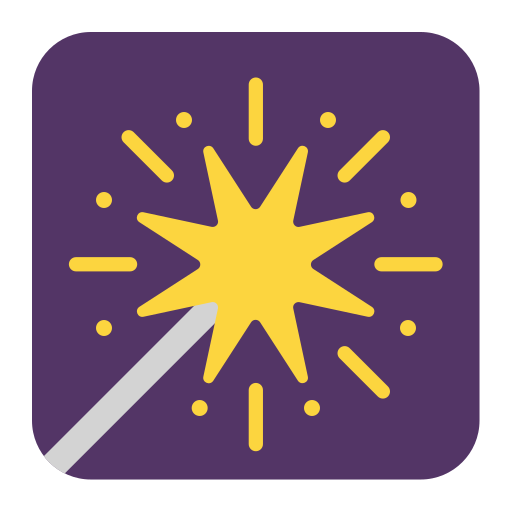
sparkler flat